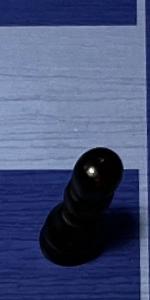
Label: Pawn_Black